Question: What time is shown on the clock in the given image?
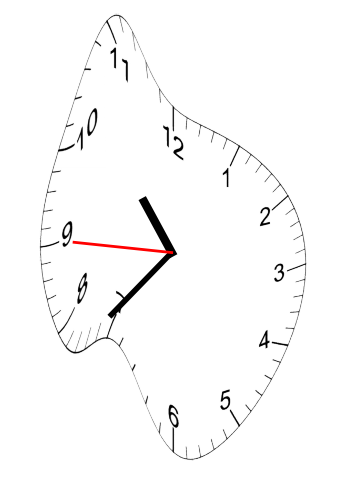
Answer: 10:36:45